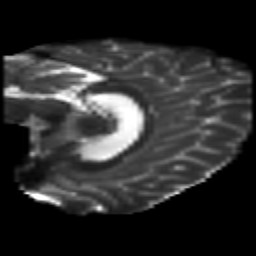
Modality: T2w
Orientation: sagittal
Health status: healthy
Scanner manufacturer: philips
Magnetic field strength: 3 T
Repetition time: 6.964 s
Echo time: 0.092 s